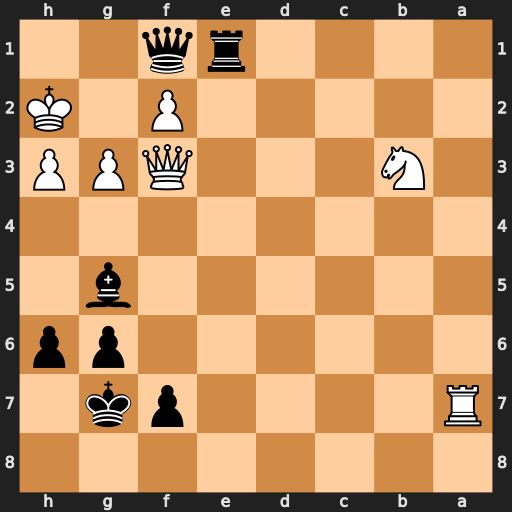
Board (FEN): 8/R4pk1/6pp/6b1/8/1N3QPP/5P1K/4rq2
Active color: b
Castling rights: -
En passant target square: -
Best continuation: Qg1#